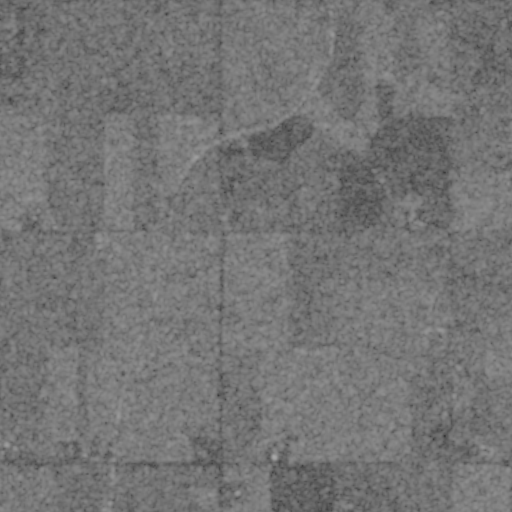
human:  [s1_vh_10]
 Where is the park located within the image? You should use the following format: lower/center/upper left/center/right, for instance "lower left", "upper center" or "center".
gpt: The park is located in the lower right of the image.
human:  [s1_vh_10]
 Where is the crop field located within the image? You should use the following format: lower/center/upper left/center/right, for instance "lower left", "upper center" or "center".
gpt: There is no crop field in the image.

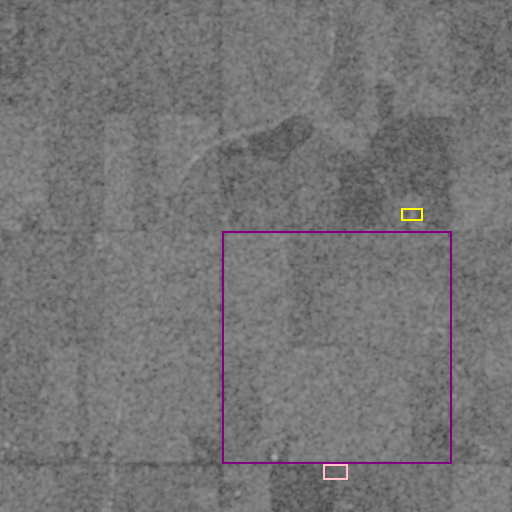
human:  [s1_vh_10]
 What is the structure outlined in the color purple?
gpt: The structure outlined in purple is a crop field.
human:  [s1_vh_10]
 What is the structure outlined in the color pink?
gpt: The structure outlined in pink is a park.
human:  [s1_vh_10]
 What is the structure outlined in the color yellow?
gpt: The structure outlined in yellow is a building.
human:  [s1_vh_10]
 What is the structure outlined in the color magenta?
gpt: There is no magenta outline.